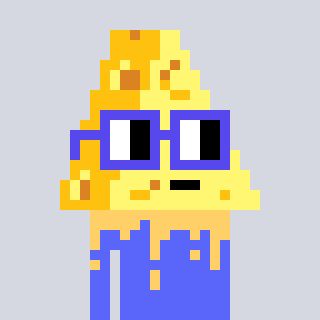
a pixel art character with square blue glasses, a cheese-shaped head and a purple-colored body on a cool background